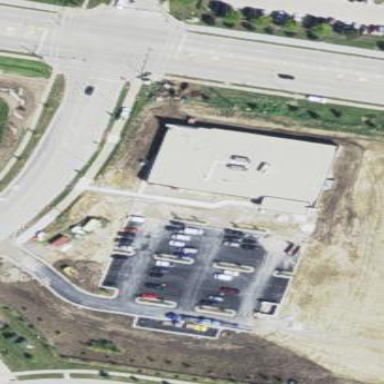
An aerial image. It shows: Clinic building offering healthcare services.